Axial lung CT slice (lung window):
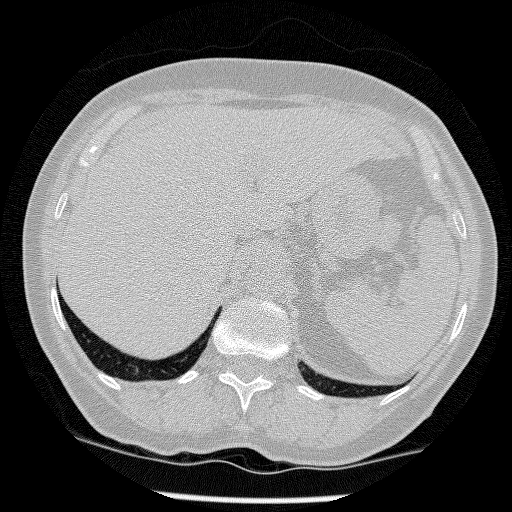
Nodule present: no